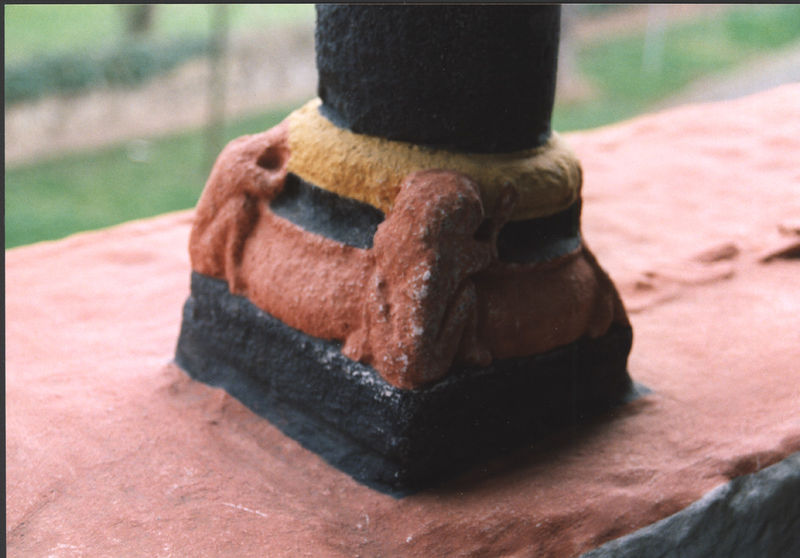
Titel: Niederrheinische Zwerggalerie am Obergeschoß der Doppelkapelle von Schwarzrheindorf
Standort: Bonn, Schwarzrheindorf, Doppelkapelle St. Klemens und Maria (EU - D - NRW)
Schlagwörter: fuß, gelb, grün, ocker, sitzen, ausschnitt, bunt, hintergrund, pfeiler, rücken, schwarz, säule, gebäude, haus, rot, tiere, architektur, arme, sockel, stein, gold, rund, beine, mauer, figuren, detail, streifen, steinmetz, ring, bemalt, foto, kante, eckig, oberfläche, kapitell, photo, ecken, sims, basis, schaft, aufnahme, frosch, affen, balustrate